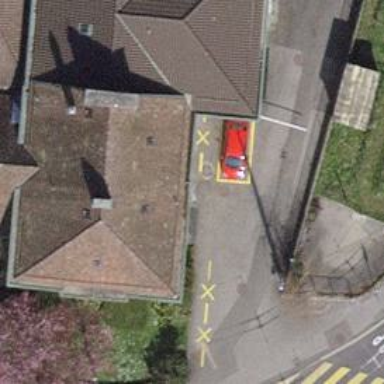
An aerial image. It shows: Car-sharing service available at this location.